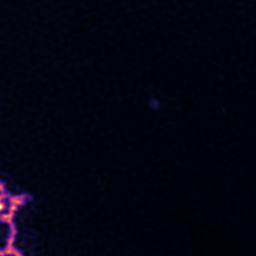
Label: Super-resolution ER image